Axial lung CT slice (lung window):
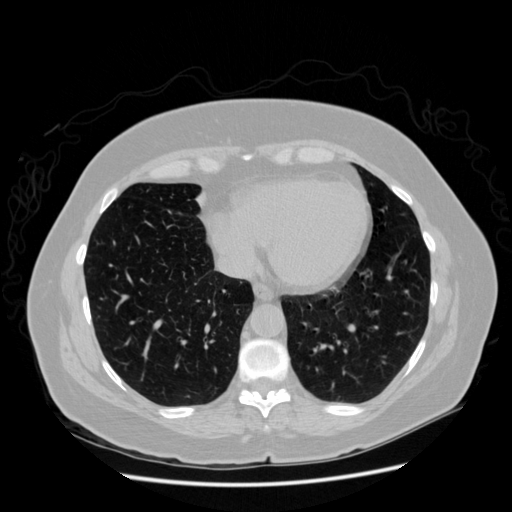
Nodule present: no